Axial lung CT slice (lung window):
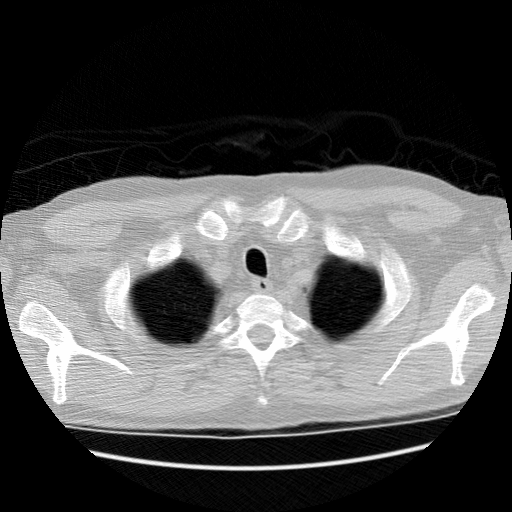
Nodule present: no